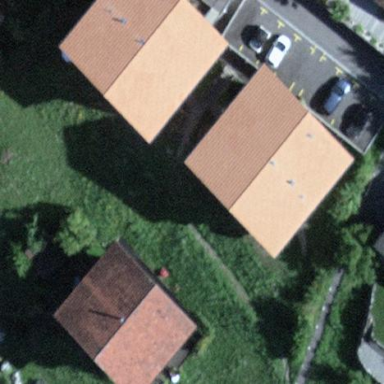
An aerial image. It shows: Residential building.